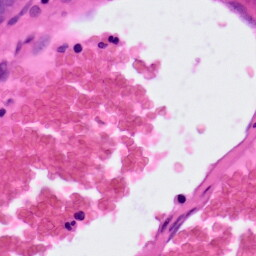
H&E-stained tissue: Colon